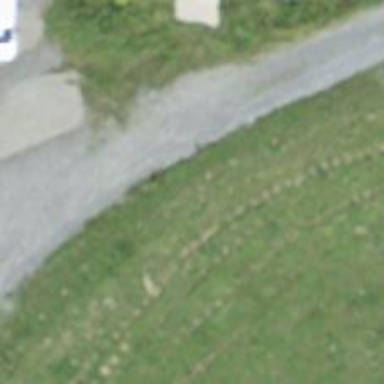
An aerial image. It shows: Gravel track with grade2 tracktype.